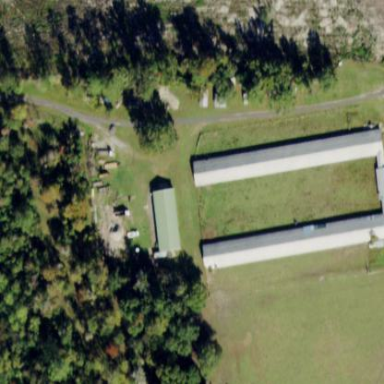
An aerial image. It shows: Poultry farmyard.